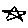
Label: star